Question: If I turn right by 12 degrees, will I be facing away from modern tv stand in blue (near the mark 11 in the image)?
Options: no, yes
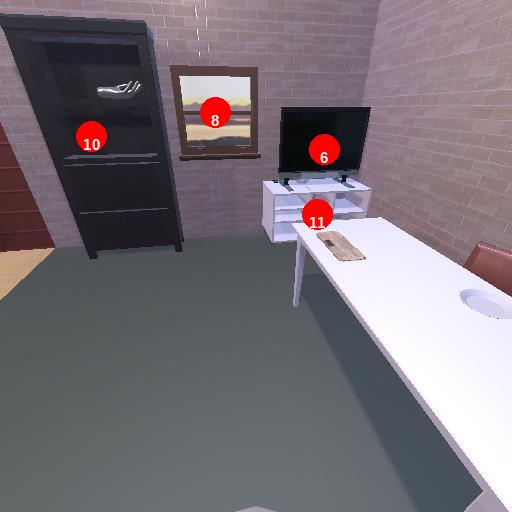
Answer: no